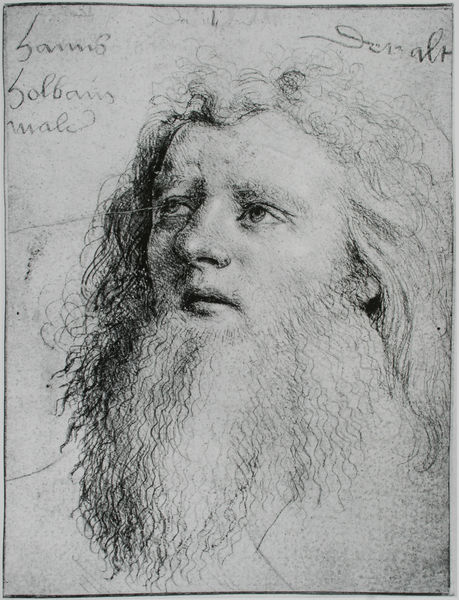
Titel: Selbstbildnis, Studie für den Sebastiansaltar
Künstler: Hans d.Ä. Holbein
Standort: Chantilly
Institution: Musée Condé
Schlagwörter: mann, weiß, zeichnung, bart, jung, bildnis, portrait, porträt, locken, traurig, studie, nachdenklich, kohle, halbprofil, hans, teichnung, holbein, male, blic, langes haar, mali